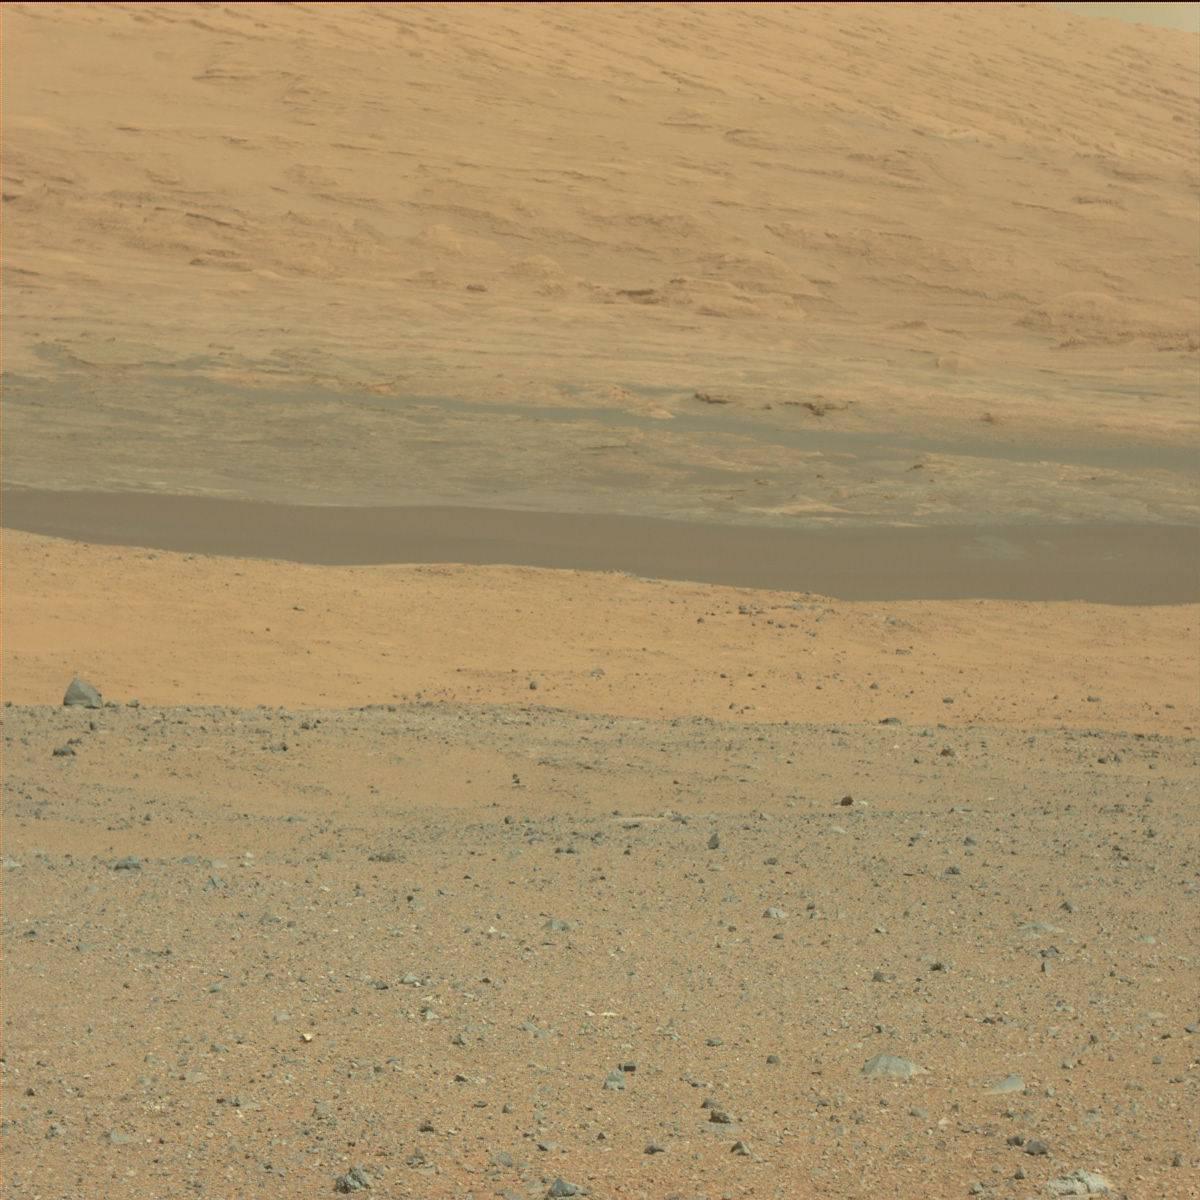
Terrain classes present: Bedrock, Ridge, Rock, Sand / Soil